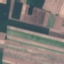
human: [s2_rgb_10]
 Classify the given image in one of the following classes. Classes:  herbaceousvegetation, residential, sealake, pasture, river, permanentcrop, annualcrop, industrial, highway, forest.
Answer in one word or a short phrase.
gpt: AnnualCrop